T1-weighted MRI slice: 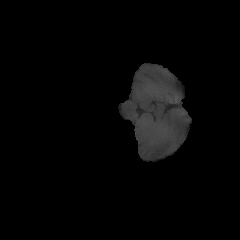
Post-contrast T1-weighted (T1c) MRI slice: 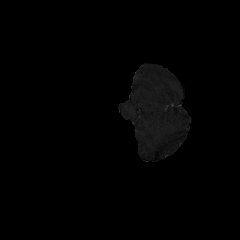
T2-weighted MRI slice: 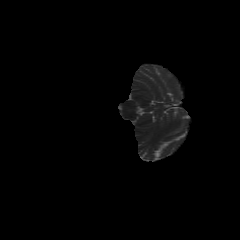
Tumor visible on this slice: no